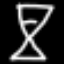
Label: hourglass